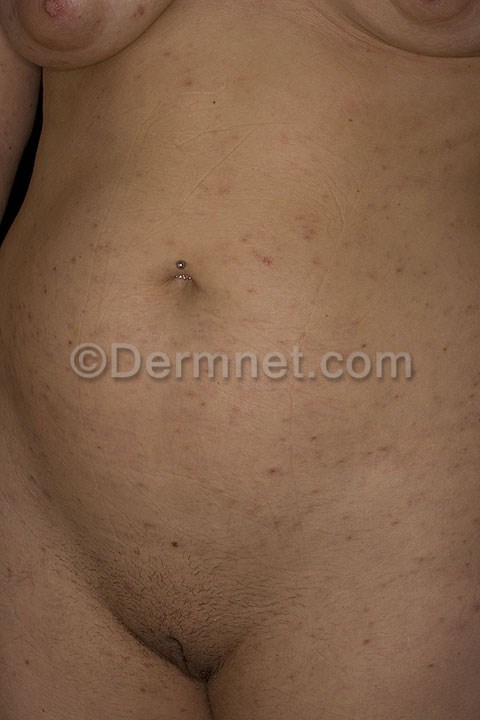
Disease: Psoriasis pictures Lichen Planus and related diseases